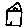
Label: house